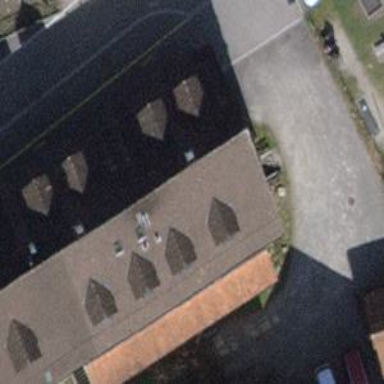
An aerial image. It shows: Small solar photovoltaic panel generator on the roof of building.